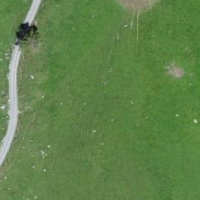
EUNIS habitat code: 23
Species observed at this site:
Dactylorhiza viridis